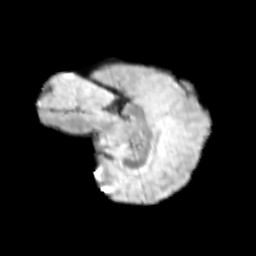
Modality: T2w
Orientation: sagittal
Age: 11
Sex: male
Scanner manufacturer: siemens
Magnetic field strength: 3 T
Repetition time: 3.8 s
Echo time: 0.07 s